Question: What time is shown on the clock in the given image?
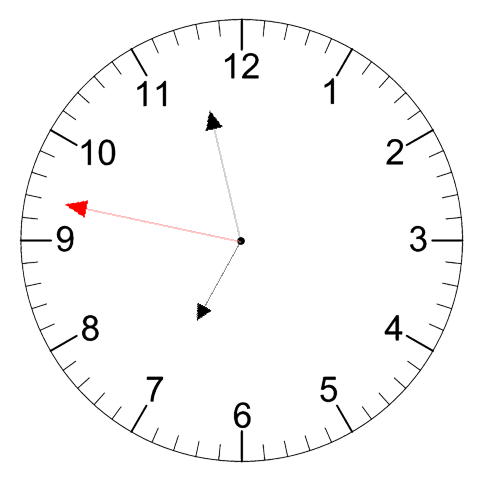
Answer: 06:57:47